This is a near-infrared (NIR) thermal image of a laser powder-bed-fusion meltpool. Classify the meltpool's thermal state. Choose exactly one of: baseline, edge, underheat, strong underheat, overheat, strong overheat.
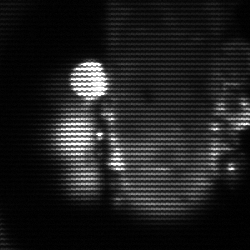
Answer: strong underheat